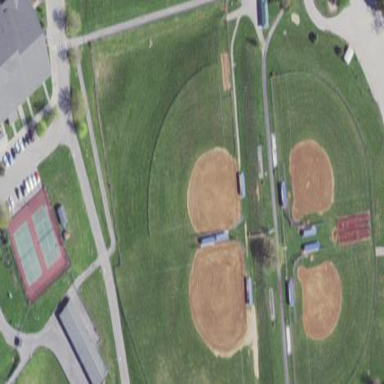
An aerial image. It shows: Softball pitch for leisure land activities.